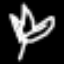
Label: leaf